Question: I populated my 'ListView' using the data from the database that was put in the hasmap. Each line(hashmap) in the 'ListView' has 'EditText'. My problem is I don't know how to get the value of the 'EditText' in the hasmap.
Here is the code for that:
'''
selectedFileNames = new String[listSelectedFileNames.size()];
for (int i = 0; i < listSelectedFileNames.size(); i++) {
selectedFileNames[i] = listSelectedFileNames.get(i);
}
selectedFileUri = new String[listSelectedFileUri.size()];
for (int i = 0; i < listSelectedFileUri.size(); i++) {
selectedFileUri[i] = listSelectedFileUri.get(i);
}
String myDate = tv_Date.getText().toString();
mylist = new ArrayList<HashMap<String, String>>();
for (int i = 0; i < listSelectedFileNames.size(); i++)
{
HashMap<String, String> map = new HashMap<String, String>();
map.put(FILE_NAME, selectedFileNames[i]);
map.put(DESC,"");
map.put(UPLOADED_BY, "User");
map.put(DATE_UPLOADED, myDate);
map.put(ACTION, "Delete");
map.put(ID, String.valueOf(i));
map.put(FILE_URI, selectedFileUri[i]);
mylist.add(map);
}
myCustomAdapterIreport = new CustomArrayAdapterIreport(getApplicationContext(), mylist, R.layout.attribute_selected_ireport_file,
new String[]{FILE_NAME, DESC, UPLOADED_BY, DATE_UPLOADED, ACTION, ID, FILE_URI},
new int[]{R.id.tv_iFile, R.id.txt_iDesc,R.id.tv_iUploadedBy,R.id.tv_iDateUploaded, R.id.tv_iAction,
R.id.tv_RowId, R.id.tv_iUri}, true);
lv_AttachedFileData.setAdapter(myCustomAdapterIreport);
'''
Here is my xml for my adapter:
'''
<?xml version="1.0" encoding="utf-8"?>
<LinearLayout xmlns:android="http://schemas.android.com/apk/res/android"
android:layout_width="match_parent"
android:layout_height="match_parent"
android:orientation="horizontal" >
<LinearLayout
android:id="@+id/listHeader1"
android:layout_width="match_parent"
android:layout_height="wrap_content"
android:orientation="horizontal"
android:gravity="center_vertical">
<TextView
android:id="@+id/tv_iFile"
android:layout_width="0dp"
android:layout_height="wrap_content"
android:textSize="13sp"
android:textColor="@color/black"
android:layout_weight="1"
android:gravity="center"
android:singleLine="true"
android:paddingRight="3dp"/>
<EditText
android:id="@+id/txt_iDesc"
android:layout_width="0dp"
android:layout_height="22dp"
android:layout_weight="1"
android:textSize="13sp"
android:textColor="@color/black"
android:singleLine="true"
android:paddingRight="3dp"
android:gravity="center"
android:background="@drawable/bg_ireporttxtbg"
android:ems="10"/>
<TextView
android:id="@+id/tv_iUploadedBy"
android:layout_width="0dp"
android:layout_height="wrap_content"
android:layout_weight="1"
android:textSize="13sp"
android:textColor="@color/black"
android:gravity="center"
android:singleLine="true"/>
<TextView
android:id="@+id/tv_iDateUploaded"
android:layout_width="0dp"
android:layout_height="wrap_content"
android:layout_weight="1"
android:textSize="13sp"
android:gravity="center"
android:clickable="true"
android:textColor="@color/black"/>
<TextView
android:id="@+id/tv_iAction"
android:layout_width="0dp"
android:layout_height="wrap_content"
android:layout_weight="1"
android:textSize="13sp"
android:textColor="@color/blue"
android:gravity="center"
android:clickable="true"
android:text="Delete"
android:singleLine="true"/>
<TextView
android:id="@+id/tv_iUri"
android:layout_width="0dp"
android:layout_height="wrap_content"
android:layout_weight="0.5"
android:textSize="13sp"
android:gravity="center"
android:clickable="true"
android:visibility="gone"
android:text="Uri" />
<TextView
android:id="@+id/tv_RowId"
android:layout_width="wrap_content"
android:layout_height="wrap_content"
android:visibility="gone"/>
</LinearLayout>
</LinearLayout>
'''
Please help or suggest any example for me to fix this.. Thanks!Below is the code for my custom adapter
'''
public CustomArrayAdapterIreport(Context context, ArrayList<HashMap<String, String>> data, int resource, String[] from,
int[] to, boolean chosenValues) {
super(context, data, resource, from, to);
this.context = context;
mData = data;
this.unfilteredValues = mData;
this.resource = resource;
this.from = from;
this.to = to;
this.arraylistAttach = new ArrayList<String>();
this.arraylistAttachId = new ArrayList<String>();
this.chosenValues = chosenValues;
}
@Override
public View getView(final int position, View convertView, ViewGroup parent) {
LayoutInflater inflater = LayoutInflater.from(context);
View rowView = null;
try{
rowView = inflater.inflate(resource, null, true);
textViewTitle = (TextView) rowView.findViewById(to[0]);
txt_Desc = (EditText) rowView.findViewById(to[1]);
tv_CreatedBy = (TextView) rowView.findViewById(to[2]);
tv_DateCreated= (TextView) rowView.findViewById(to[3]);
final TextView tv_Action = (TextView) rowView.findViewById(to[4]);
final TextView tv_rowId = (TextView) rowView.findViewById(to[5]);
tv_Uri = (TextView)rowView.findViewById(to[6]);
final String FileKey = from[0];
String DescKey = from[1];
String UploadedByKey = from[2];
String DateUploadKey = from[3];
String ActionKey = from[4];
final String idKey = from[5];
String FileUri = from[6];
final String FileName = unfilteredValues.get(position).get(FileKey).toString();
String Desc = unfilteredValues.get(position).get(DescKey).toString();
String UploadedBy = unfilteredValues.get(position).get(UploadedByKey).toString();
String DateUpload = unfilteredValues.get(position).get(DateUploadKey).toString();
String Action = unfilteredValues.get(position).get(ActionKey).toString();
String AttachId = unfilteredValues.get(position).get(idKey).toString();
String FileNameUri = unfilteredValues.get(position).get(FileUri).toString();
textViewTitle.setText(FileName);
txt_Desc.setText(Desc);
tv_CreatedBy.setText(UploadedBy);
tv_DateCreated.setText(DateUpload);
tv_Action.setText(Action);
tv_rowId.setText(AttachId);
tv_Uri.setText(FileNameUri);
});
}catch (Exception e){
e.printStackTrace();
}catch (OutOfMemoryError E){
E.printStackTrace();
}
return rowView;
}
public ArrayList<String> getArrayListConsumer() {
return this.arraylistAttach;
}
public ArrayList<String> getArrayListConsumerId() {
return this.arraylistAttachId;
}
public Filter getFilter() {
if (mFilter == null) {
mFilter = new SimpleFilter();
}
return mFilter;
}
public int getCount() {
return unfilteredValues.size();
}
private class SimpleFilter extends Filter {
@SuppressWarnings("unchecked")
@Override
protected FilterResults performFiltering(CharSequence prefix) {
FilterResults results = new FilterResults();
String prefixString = null == prefix ? null : prefix.toString().toLowerCase();
ArrayList<HashMap<String, String>> unfilteredValues;
if (null != prefixString && prefixString.length() > 0) {
synchronized (mData) {
unfilteredValues = (ArrayList<HashMap<String, String>>) mData.clone();
}
for (int i = unfilteredValues.size() - 1; i >= 0; --i) {
HashMap<String, String> h = unfilteredValues.get(i);
String str = (String)h.get(from[0]).toString();
if (!str.toLowerCase().startsWith(prefixString)) {
unfilteredValues.remove(i);
}
}
//Log.i(Constants.TAG, String.valueOf(unfilteredValues.size()));
results.values = unfilteredValues;
results.count = unfilteredValues.size();
} else {
synchronized (mData) {
results.values = mData;
results.count = mData.size();
}
}
return results;
}
@SuppressWarnings("unchecked")
@Override
protected void publishResults(CharSequence constraint, FilterResults results) {
//noinspection unchecked
unfilteredValues = (ArrayList<HashMap<String, String>>) results.values;
notifyDataSetChanged();
}
}
}
'''
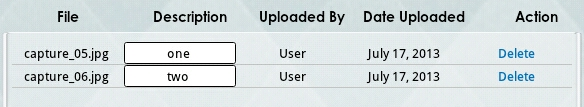
Answer: By doing some research I finally solve my problem. What I did is, I get the index of the ListView and get the value of the EditText that can be found on that index. Code below shows how I saved all the values in the HashMap including the value of the EditText.
'''
SQLiteDatabase db = databaseHandler.getWritableDatabase();
db.beginTransaction();
int counter = 0;
for(HashMap<String, String> map : mylist)
{
ContentValues cv = new ContentValues();
String string = "";
for (int i = 0; i < lv_AttachedFileData.getCount(); i++)
{
if (i == counter)
{
View view=lv_AttachedFileData.getChildAt(i);
EditText editText=(EditText) view.findViewById(R.id.txt_iDesc);
string = editText.getText().toString();
cv.put(Constants.ATTACH_REPORTCODE, ReportCode);
cv.put(Constants.ATTACH_FILENAME, map.get(FILE_NAME));
cv.put(Constants.ATTACH_DESCRIPTION, string);
cv.put(Constants.ATTACH_FILELOCATION, map.get(FILE_URI));
cv.put(Constants.ATTACH_CREATEDBY, map.get(UPLOADED_BY));
cv.put(Constants.ATTACH_DATECREATED, map.get(DATE_UPLOADED));
db.insert(Constants.TABLE_ATTACH, null, cv);
}
}
counter++;
}
db.setTransactionSuccessful();
db.endTransaction();
db.close();
'''